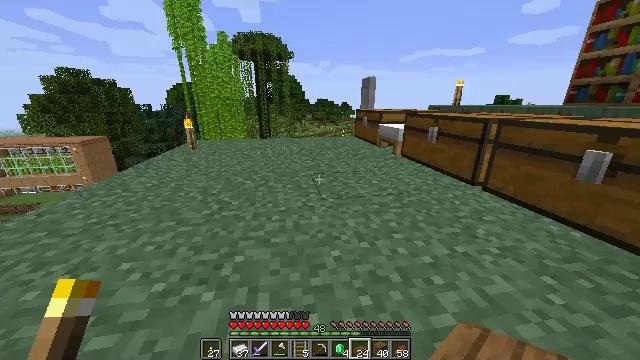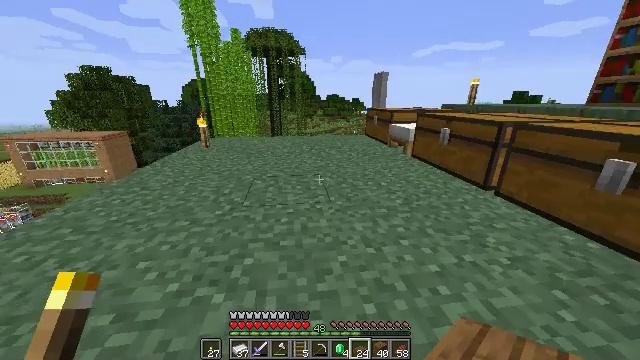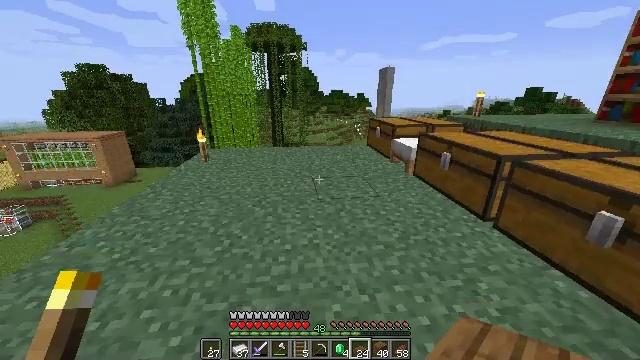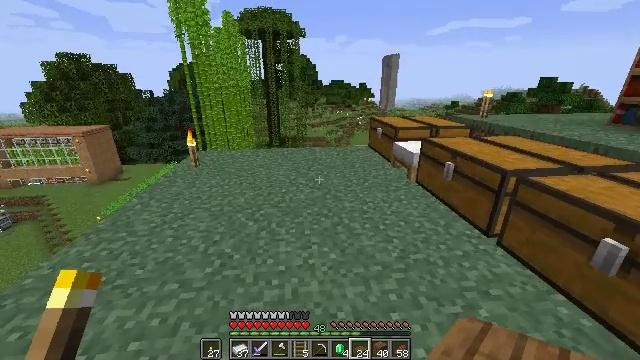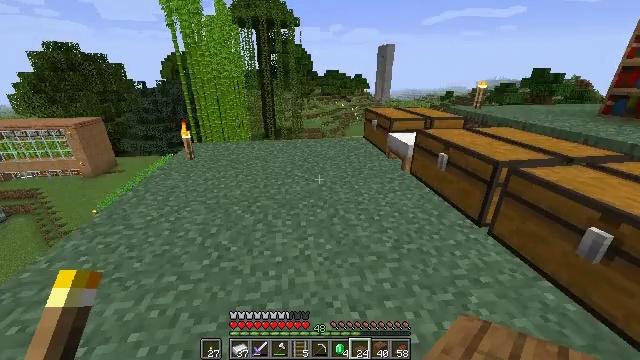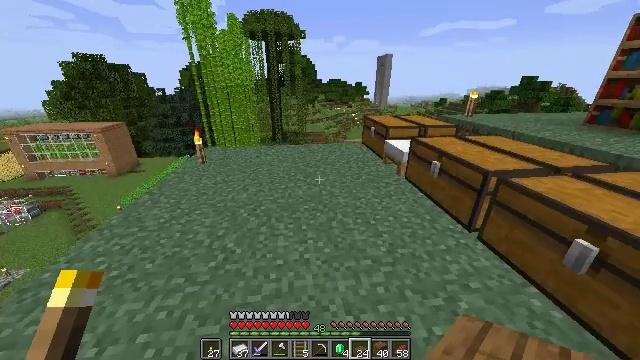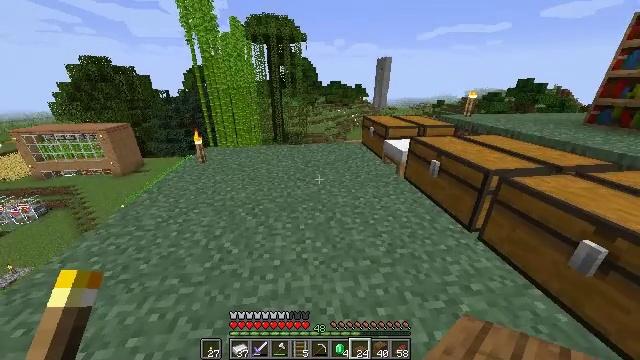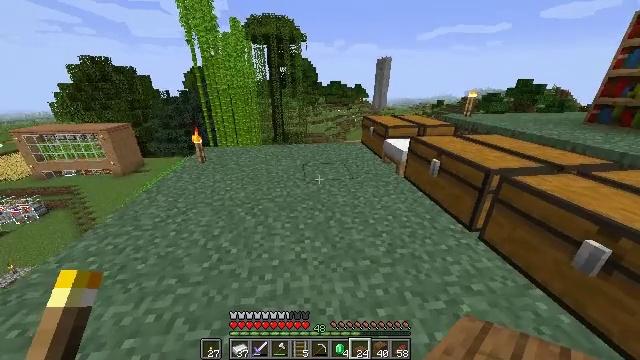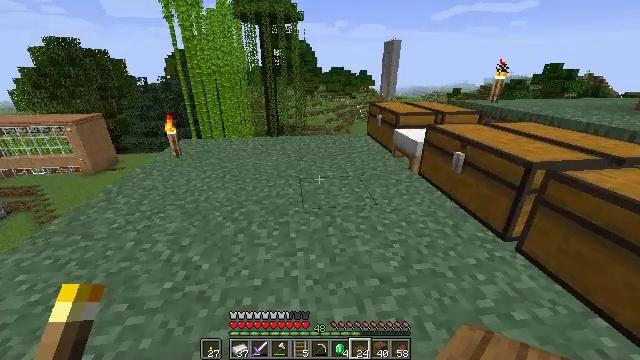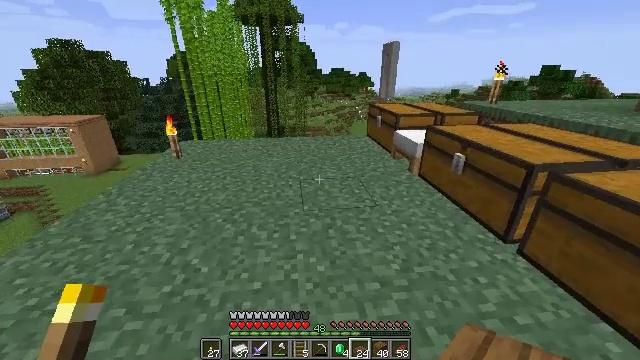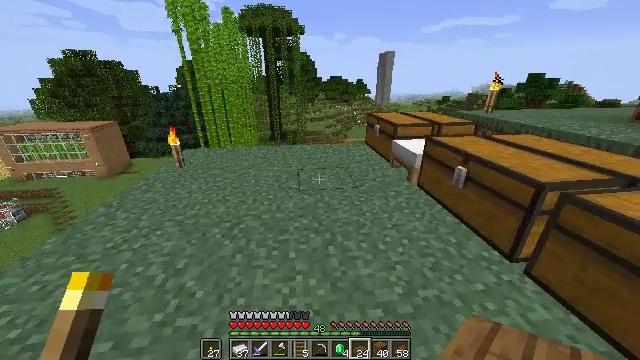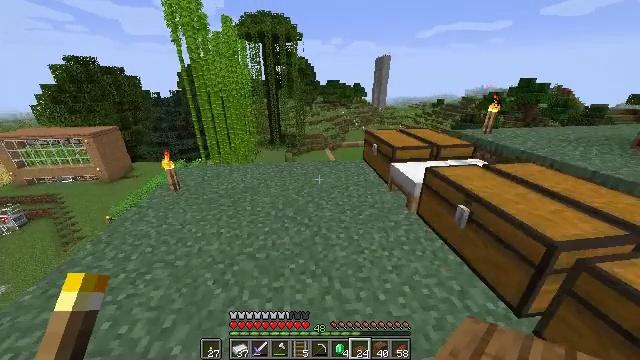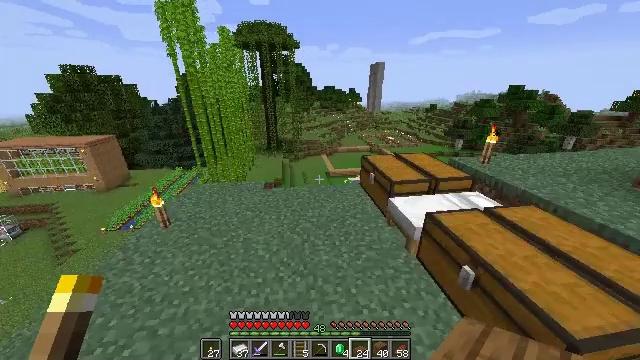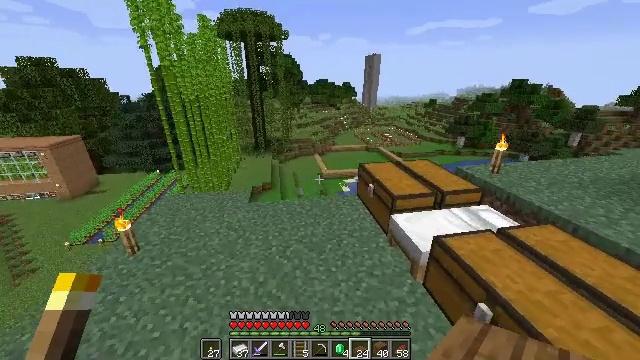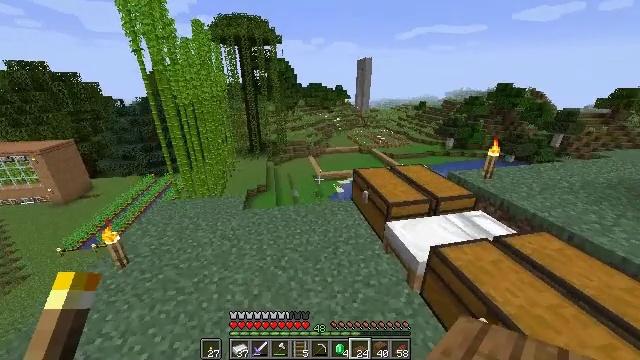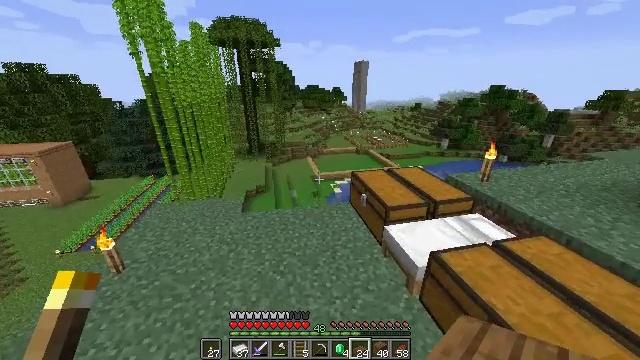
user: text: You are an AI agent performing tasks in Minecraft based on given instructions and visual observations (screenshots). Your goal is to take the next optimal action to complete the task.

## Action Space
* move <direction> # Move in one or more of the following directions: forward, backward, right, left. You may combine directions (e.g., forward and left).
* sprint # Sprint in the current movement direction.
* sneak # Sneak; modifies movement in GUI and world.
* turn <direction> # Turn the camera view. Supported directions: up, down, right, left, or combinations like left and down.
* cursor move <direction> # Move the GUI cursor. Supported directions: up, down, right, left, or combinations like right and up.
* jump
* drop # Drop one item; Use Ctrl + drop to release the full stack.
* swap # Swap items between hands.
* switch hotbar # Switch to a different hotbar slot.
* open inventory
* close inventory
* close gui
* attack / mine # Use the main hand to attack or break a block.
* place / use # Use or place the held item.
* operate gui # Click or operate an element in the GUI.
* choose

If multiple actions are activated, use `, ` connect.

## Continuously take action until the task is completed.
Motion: motion action
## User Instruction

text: Remove a spruce slab from the inventory.
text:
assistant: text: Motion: move forward, sprint, turn left and down, jump
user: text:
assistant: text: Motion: move forward, jump
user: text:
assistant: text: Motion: move forward, turn down, jump
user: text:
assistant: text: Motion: move forward, turn right and down, jump
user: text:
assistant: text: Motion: move forward, jump
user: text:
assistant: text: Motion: move forward, jump
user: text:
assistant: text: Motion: move forward, jump
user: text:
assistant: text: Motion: move forward, sprint, jump
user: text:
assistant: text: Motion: move forward, sprint, jump
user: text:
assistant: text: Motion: move forward, sprint, jump
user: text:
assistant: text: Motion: move forward, sprint, jump
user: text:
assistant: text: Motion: move forward, sprint, jump
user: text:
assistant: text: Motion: move forward, turn right, jump
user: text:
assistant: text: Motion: move forward, turn right, jump
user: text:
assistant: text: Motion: move forward, jump
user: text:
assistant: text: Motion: move forward, turn right, jump
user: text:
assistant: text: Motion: move forward, turn right
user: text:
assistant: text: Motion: move forward, turn right
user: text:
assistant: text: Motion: move forward, turn right
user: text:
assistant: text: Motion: move forward, turn right
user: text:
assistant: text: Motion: move forward and move left, turn right
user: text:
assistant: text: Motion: move forward and move left, turn right
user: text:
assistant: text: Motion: move forward and move left, turn right
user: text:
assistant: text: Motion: move forward and move left, turn right and down
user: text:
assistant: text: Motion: move forward and move left, turn right and down
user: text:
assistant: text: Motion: move forward, turn right and down
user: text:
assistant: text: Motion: turn right
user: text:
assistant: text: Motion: use / place
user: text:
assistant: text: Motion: use / place
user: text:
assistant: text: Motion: turn down, use / place